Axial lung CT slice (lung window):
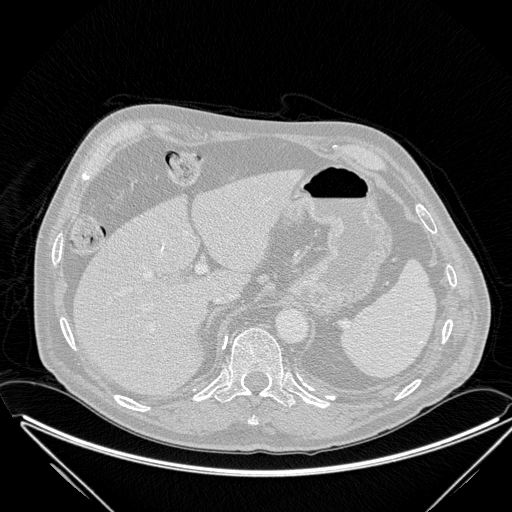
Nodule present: no